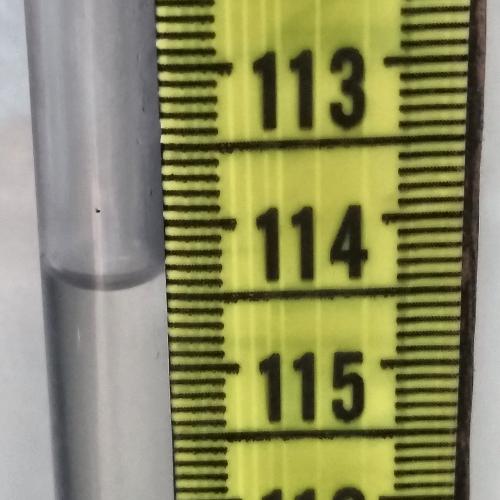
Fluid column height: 114.4 cm